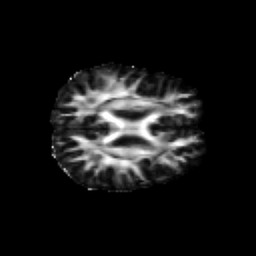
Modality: FA
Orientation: axial
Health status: healthy
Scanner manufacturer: siemens
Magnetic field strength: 3 T
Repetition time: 10 s
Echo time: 0.092 s